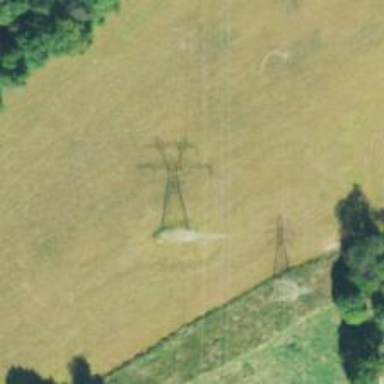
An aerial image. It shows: Lattice structure tower used for power transmission.